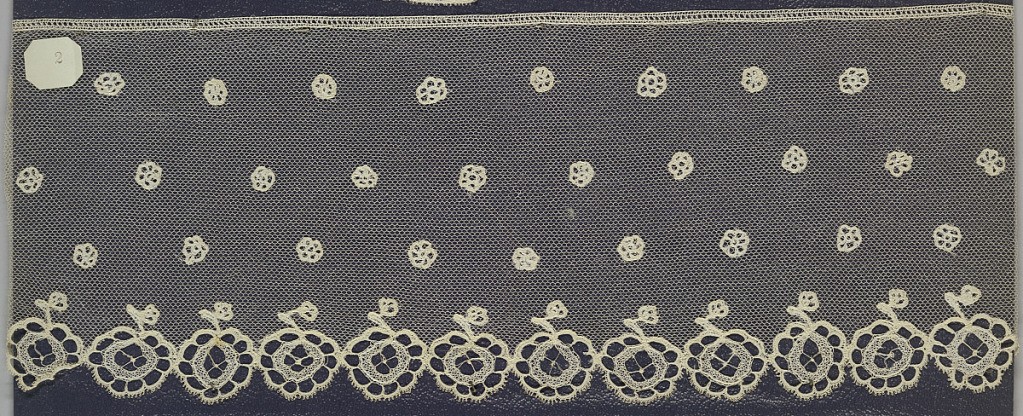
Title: Border
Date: early 19th century
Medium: Technique: bobbin lace appliqué on machine net
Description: Applique of bobbin lace, floral border; early 19th century Honiton on machine net edge.